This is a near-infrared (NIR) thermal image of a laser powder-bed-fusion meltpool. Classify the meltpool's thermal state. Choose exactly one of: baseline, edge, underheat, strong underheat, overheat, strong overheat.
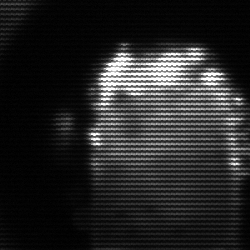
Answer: baseline